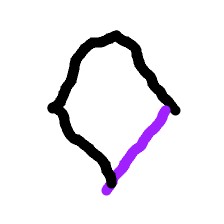
Shape: rhombus